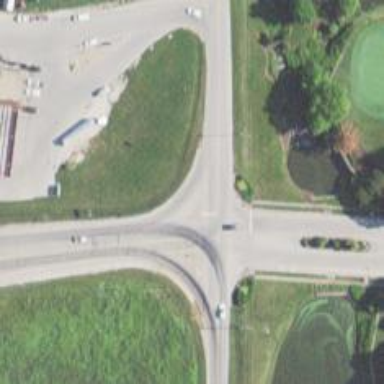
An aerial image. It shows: Tertiary_link road with asphalt surface.